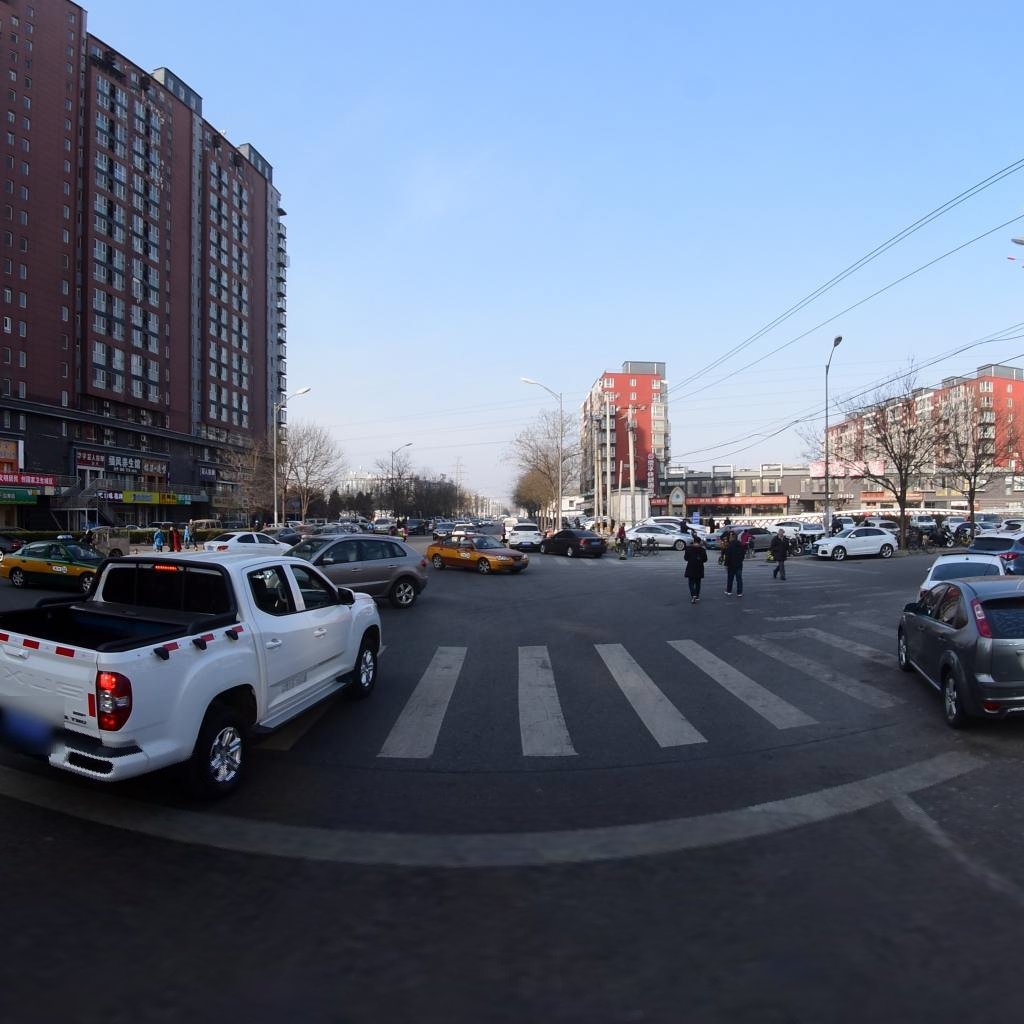
Region: Chaoyang
Road damage annotations: manhole cover, transverse crack